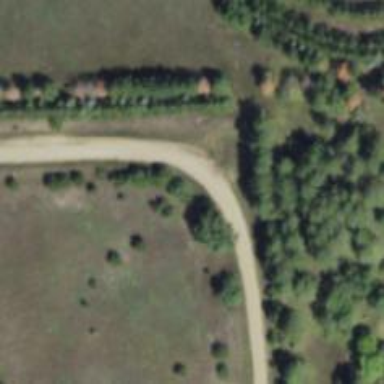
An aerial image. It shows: Unclassified road.